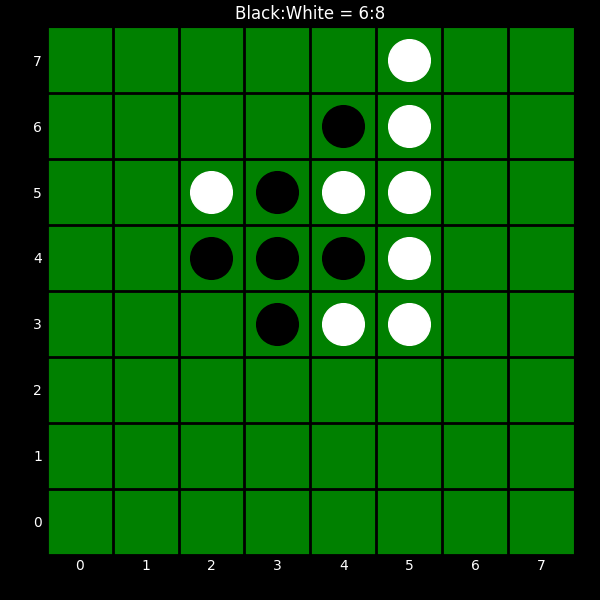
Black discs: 6
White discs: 8